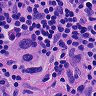
Metastatic tissue present: yes